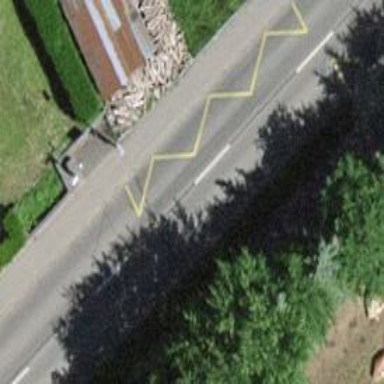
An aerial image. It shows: Bus stop with stop position for public transport.